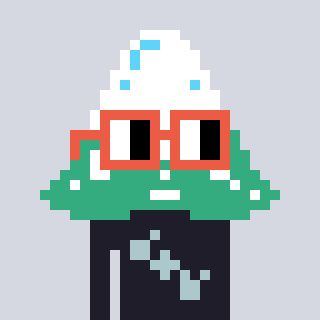
a pixel art character with square orange glasses, a snowy mountain-shaped head and a grayscale-colored body on a cool background